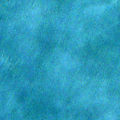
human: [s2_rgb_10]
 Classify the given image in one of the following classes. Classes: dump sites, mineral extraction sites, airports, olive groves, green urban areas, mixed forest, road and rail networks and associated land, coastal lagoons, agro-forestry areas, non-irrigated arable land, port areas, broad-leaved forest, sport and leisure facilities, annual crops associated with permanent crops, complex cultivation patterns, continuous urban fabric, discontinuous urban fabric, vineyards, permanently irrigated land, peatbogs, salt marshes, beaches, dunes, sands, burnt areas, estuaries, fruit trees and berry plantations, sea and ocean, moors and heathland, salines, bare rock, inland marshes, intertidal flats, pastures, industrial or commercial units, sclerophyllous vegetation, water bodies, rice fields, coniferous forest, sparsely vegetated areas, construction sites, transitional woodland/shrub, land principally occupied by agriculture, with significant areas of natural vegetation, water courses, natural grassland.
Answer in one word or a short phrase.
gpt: sea and ocean